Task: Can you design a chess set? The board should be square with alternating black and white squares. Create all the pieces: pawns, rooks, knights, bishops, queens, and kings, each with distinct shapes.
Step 4683:
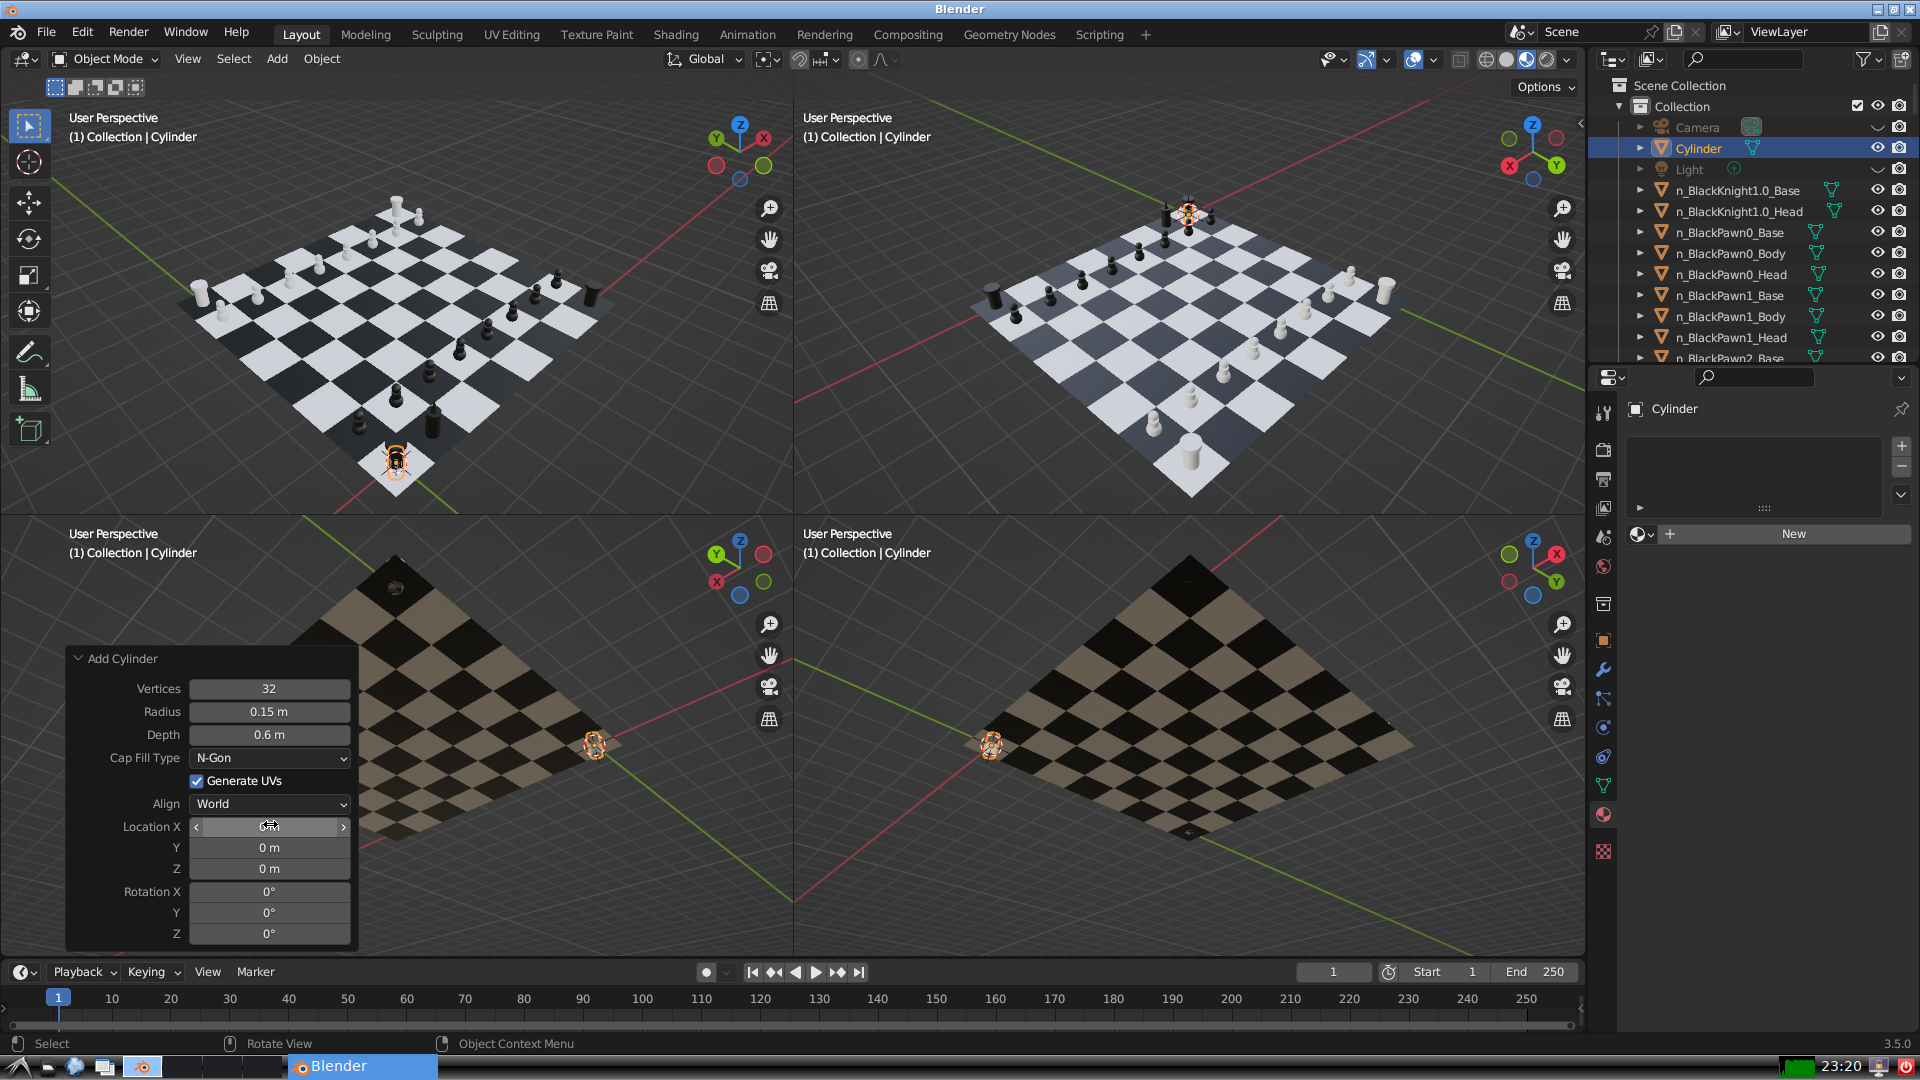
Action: click: no